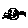
Label: cat